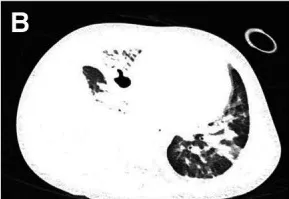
Pulmonary CT findings: (A,B) are the CT of case 1.
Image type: radiology (ct)